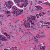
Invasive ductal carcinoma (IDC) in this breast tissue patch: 1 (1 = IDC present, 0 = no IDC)